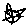
Label: cat